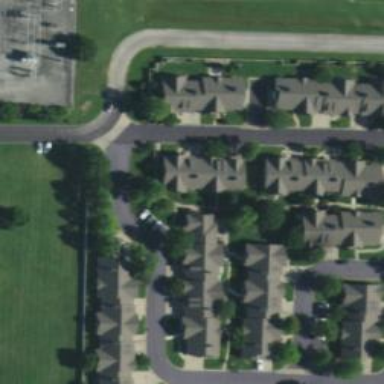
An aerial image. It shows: Living street.